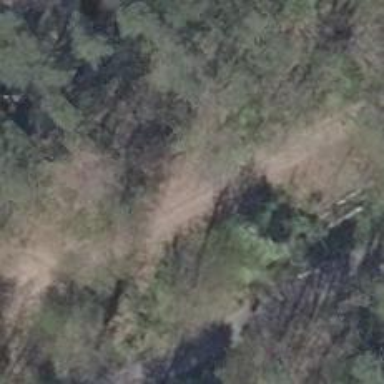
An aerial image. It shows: Dirt bridleway with grade 4 tracktype.